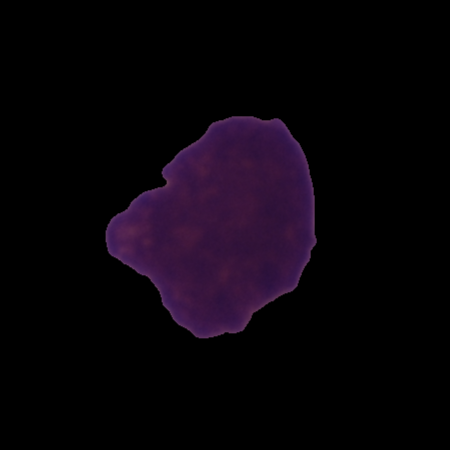
Label: healthy